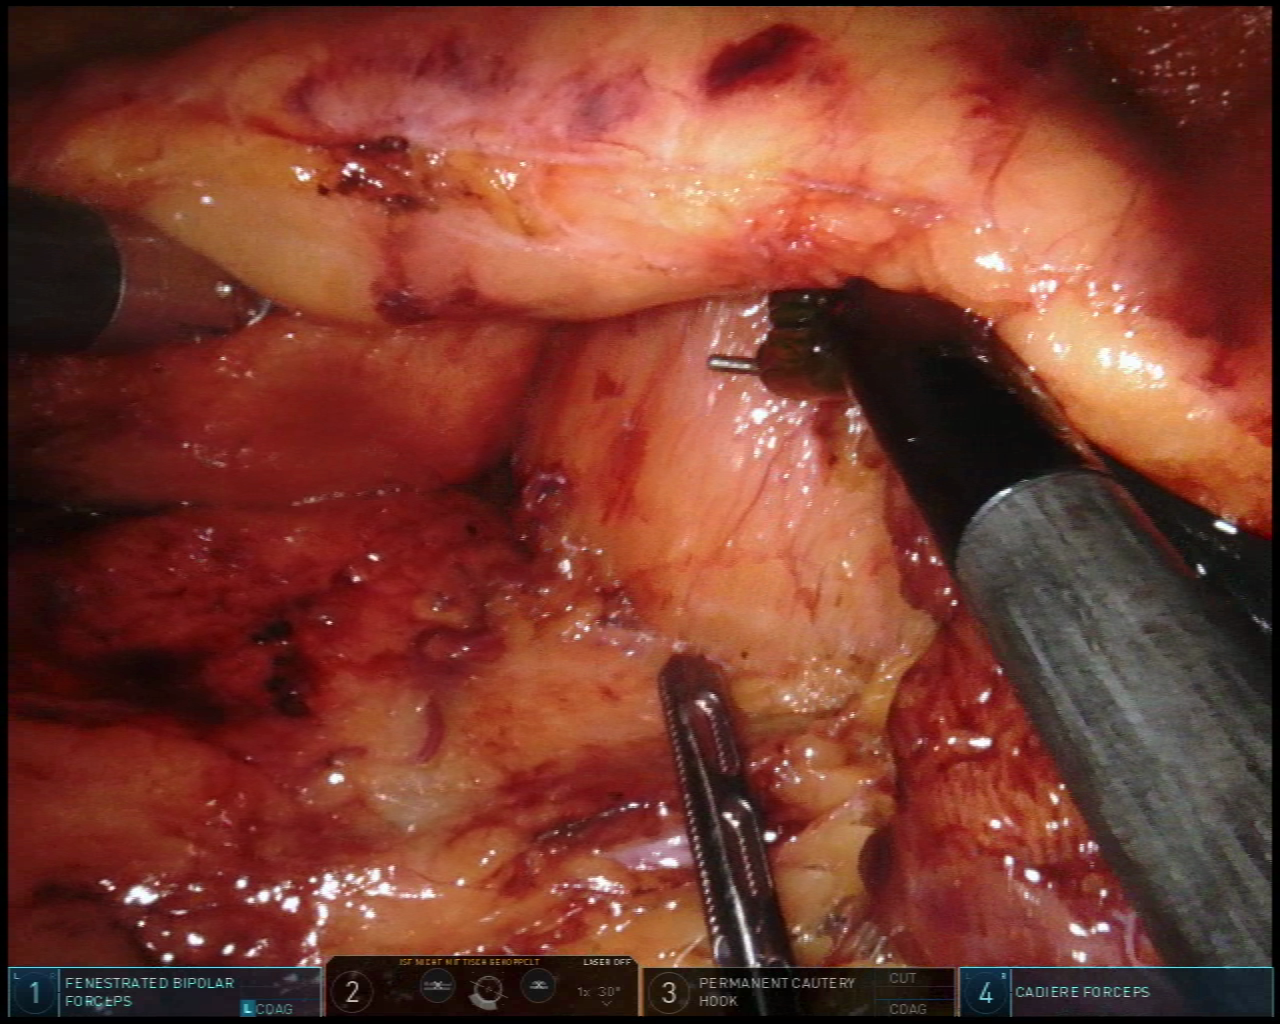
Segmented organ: ureter
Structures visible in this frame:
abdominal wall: no
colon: no
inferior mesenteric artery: no
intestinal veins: no
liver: no
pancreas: no
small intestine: no
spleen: no
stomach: no
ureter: yes
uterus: no
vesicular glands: no